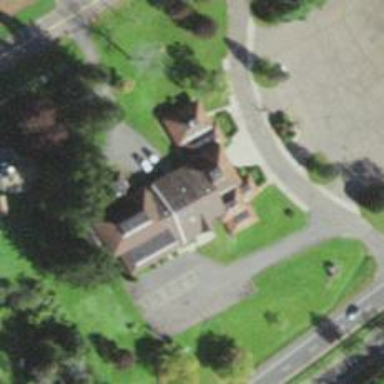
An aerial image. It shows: Place of worship.